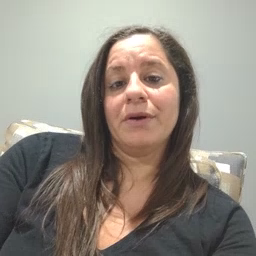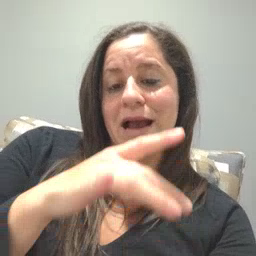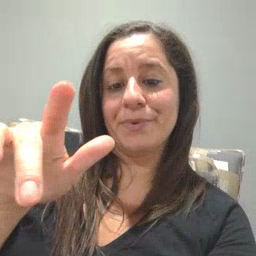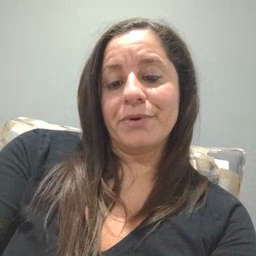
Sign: empty